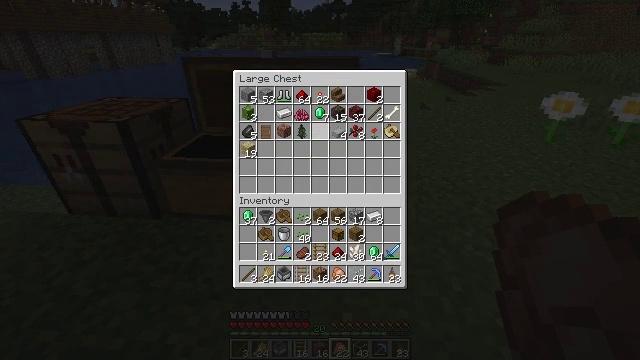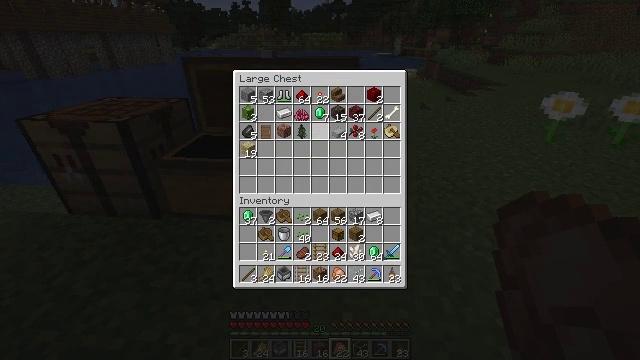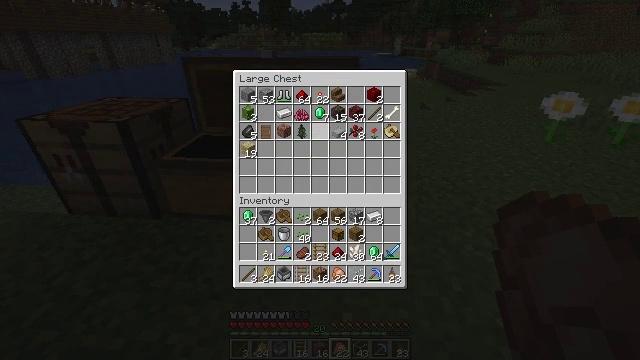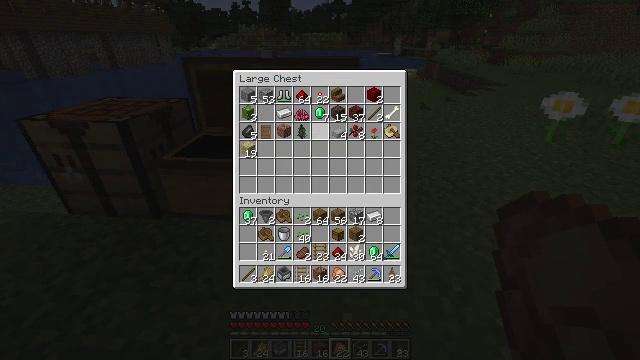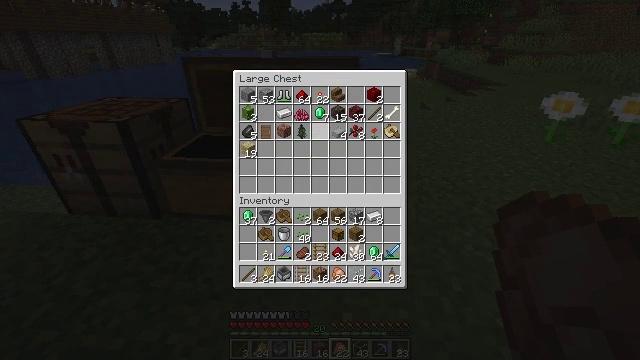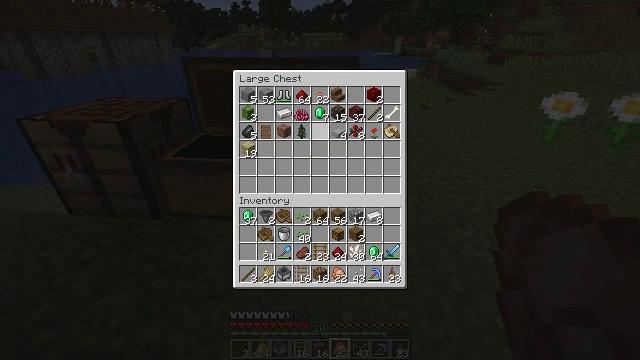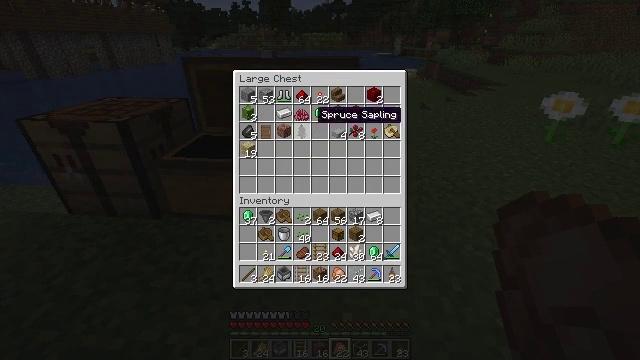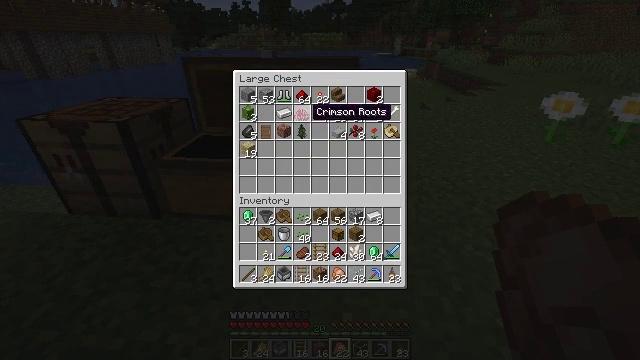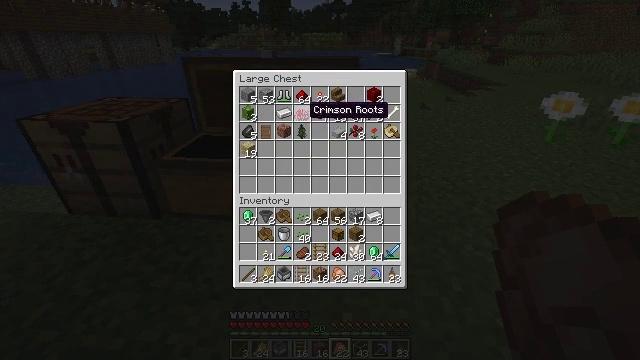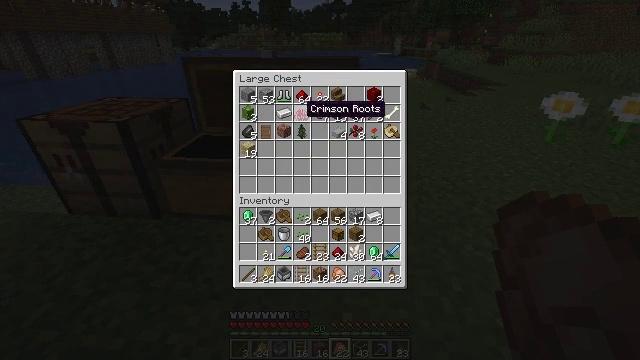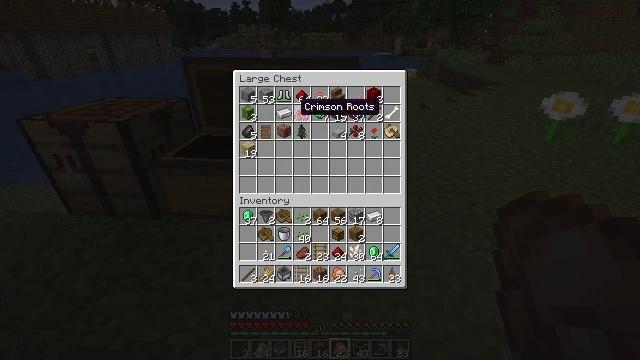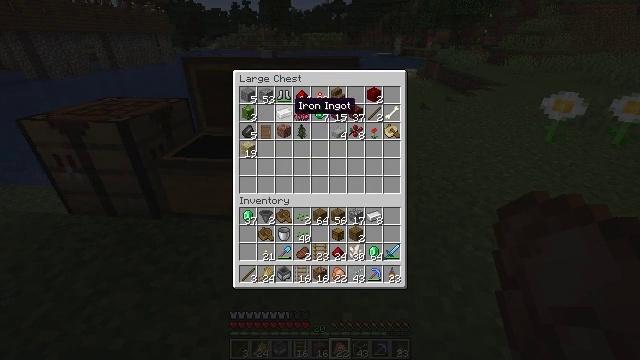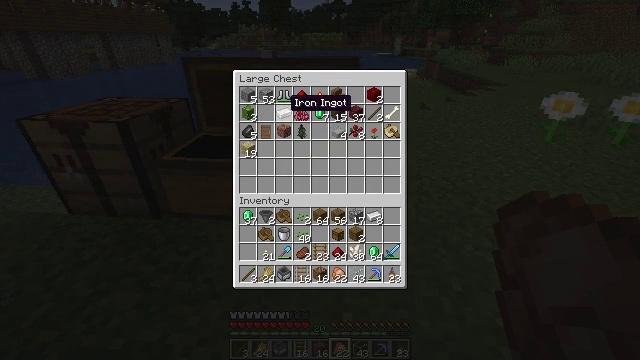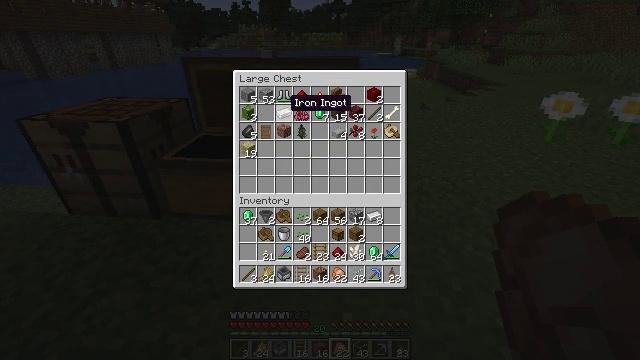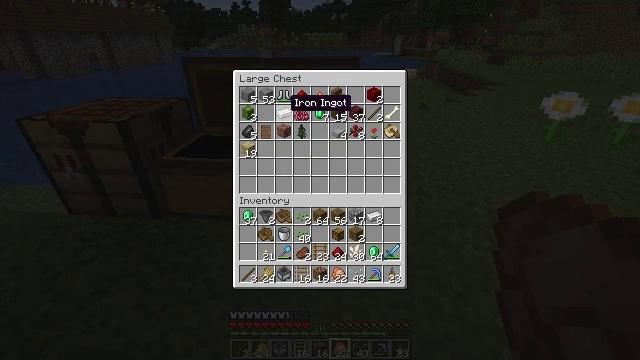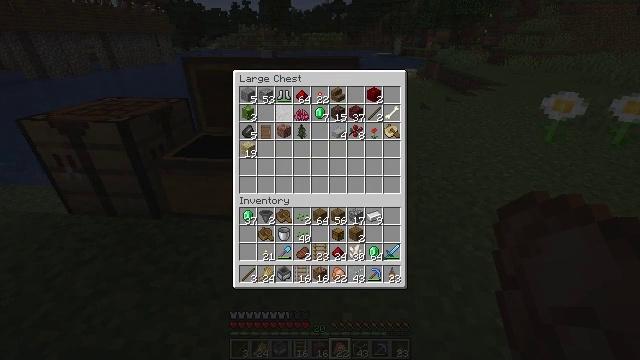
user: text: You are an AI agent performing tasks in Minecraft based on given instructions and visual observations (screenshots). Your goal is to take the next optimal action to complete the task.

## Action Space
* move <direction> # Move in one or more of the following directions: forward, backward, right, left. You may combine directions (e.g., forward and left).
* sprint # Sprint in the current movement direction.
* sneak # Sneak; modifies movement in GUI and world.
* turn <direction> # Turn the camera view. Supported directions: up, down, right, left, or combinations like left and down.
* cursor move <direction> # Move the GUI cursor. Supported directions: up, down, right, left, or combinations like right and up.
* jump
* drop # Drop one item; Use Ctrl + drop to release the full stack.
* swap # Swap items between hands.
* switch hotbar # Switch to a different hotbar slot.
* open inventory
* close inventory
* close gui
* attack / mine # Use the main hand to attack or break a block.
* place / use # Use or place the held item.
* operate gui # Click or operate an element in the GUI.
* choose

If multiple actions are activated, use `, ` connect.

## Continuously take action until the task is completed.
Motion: motion action
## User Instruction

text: Use the crafting table to create an observer.
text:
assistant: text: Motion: sneak
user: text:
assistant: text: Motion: sneak
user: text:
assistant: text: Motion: sneak
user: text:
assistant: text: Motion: sneak
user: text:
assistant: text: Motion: sneak
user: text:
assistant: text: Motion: sneak, cursor move left
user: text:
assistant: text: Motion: sneak
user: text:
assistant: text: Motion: sneak
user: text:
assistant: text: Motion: sneak
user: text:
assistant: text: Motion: sneak
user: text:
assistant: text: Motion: sneak
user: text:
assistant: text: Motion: sneak
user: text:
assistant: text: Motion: sneak
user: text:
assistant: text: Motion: sneak
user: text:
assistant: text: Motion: sneak, operate gui
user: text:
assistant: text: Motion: sneak, operate gui
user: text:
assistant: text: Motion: sneak, operate gui
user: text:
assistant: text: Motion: sneak
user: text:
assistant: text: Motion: sneak, cursor move right
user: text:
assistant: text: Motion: sneak, cursor move right and down
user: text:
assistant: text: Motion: sneak, cursor move right and down
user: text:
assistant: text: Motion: sneak, cursor move right
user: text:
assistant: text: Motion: sneak
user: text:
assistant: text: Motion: sneak
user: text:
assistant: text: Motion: sneak
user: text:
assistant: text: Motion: sneak
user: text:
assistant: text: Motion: sneak
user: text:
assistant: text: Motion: sneak
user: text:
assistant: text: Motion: no_op
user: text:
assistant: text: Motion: no_op